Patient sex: M
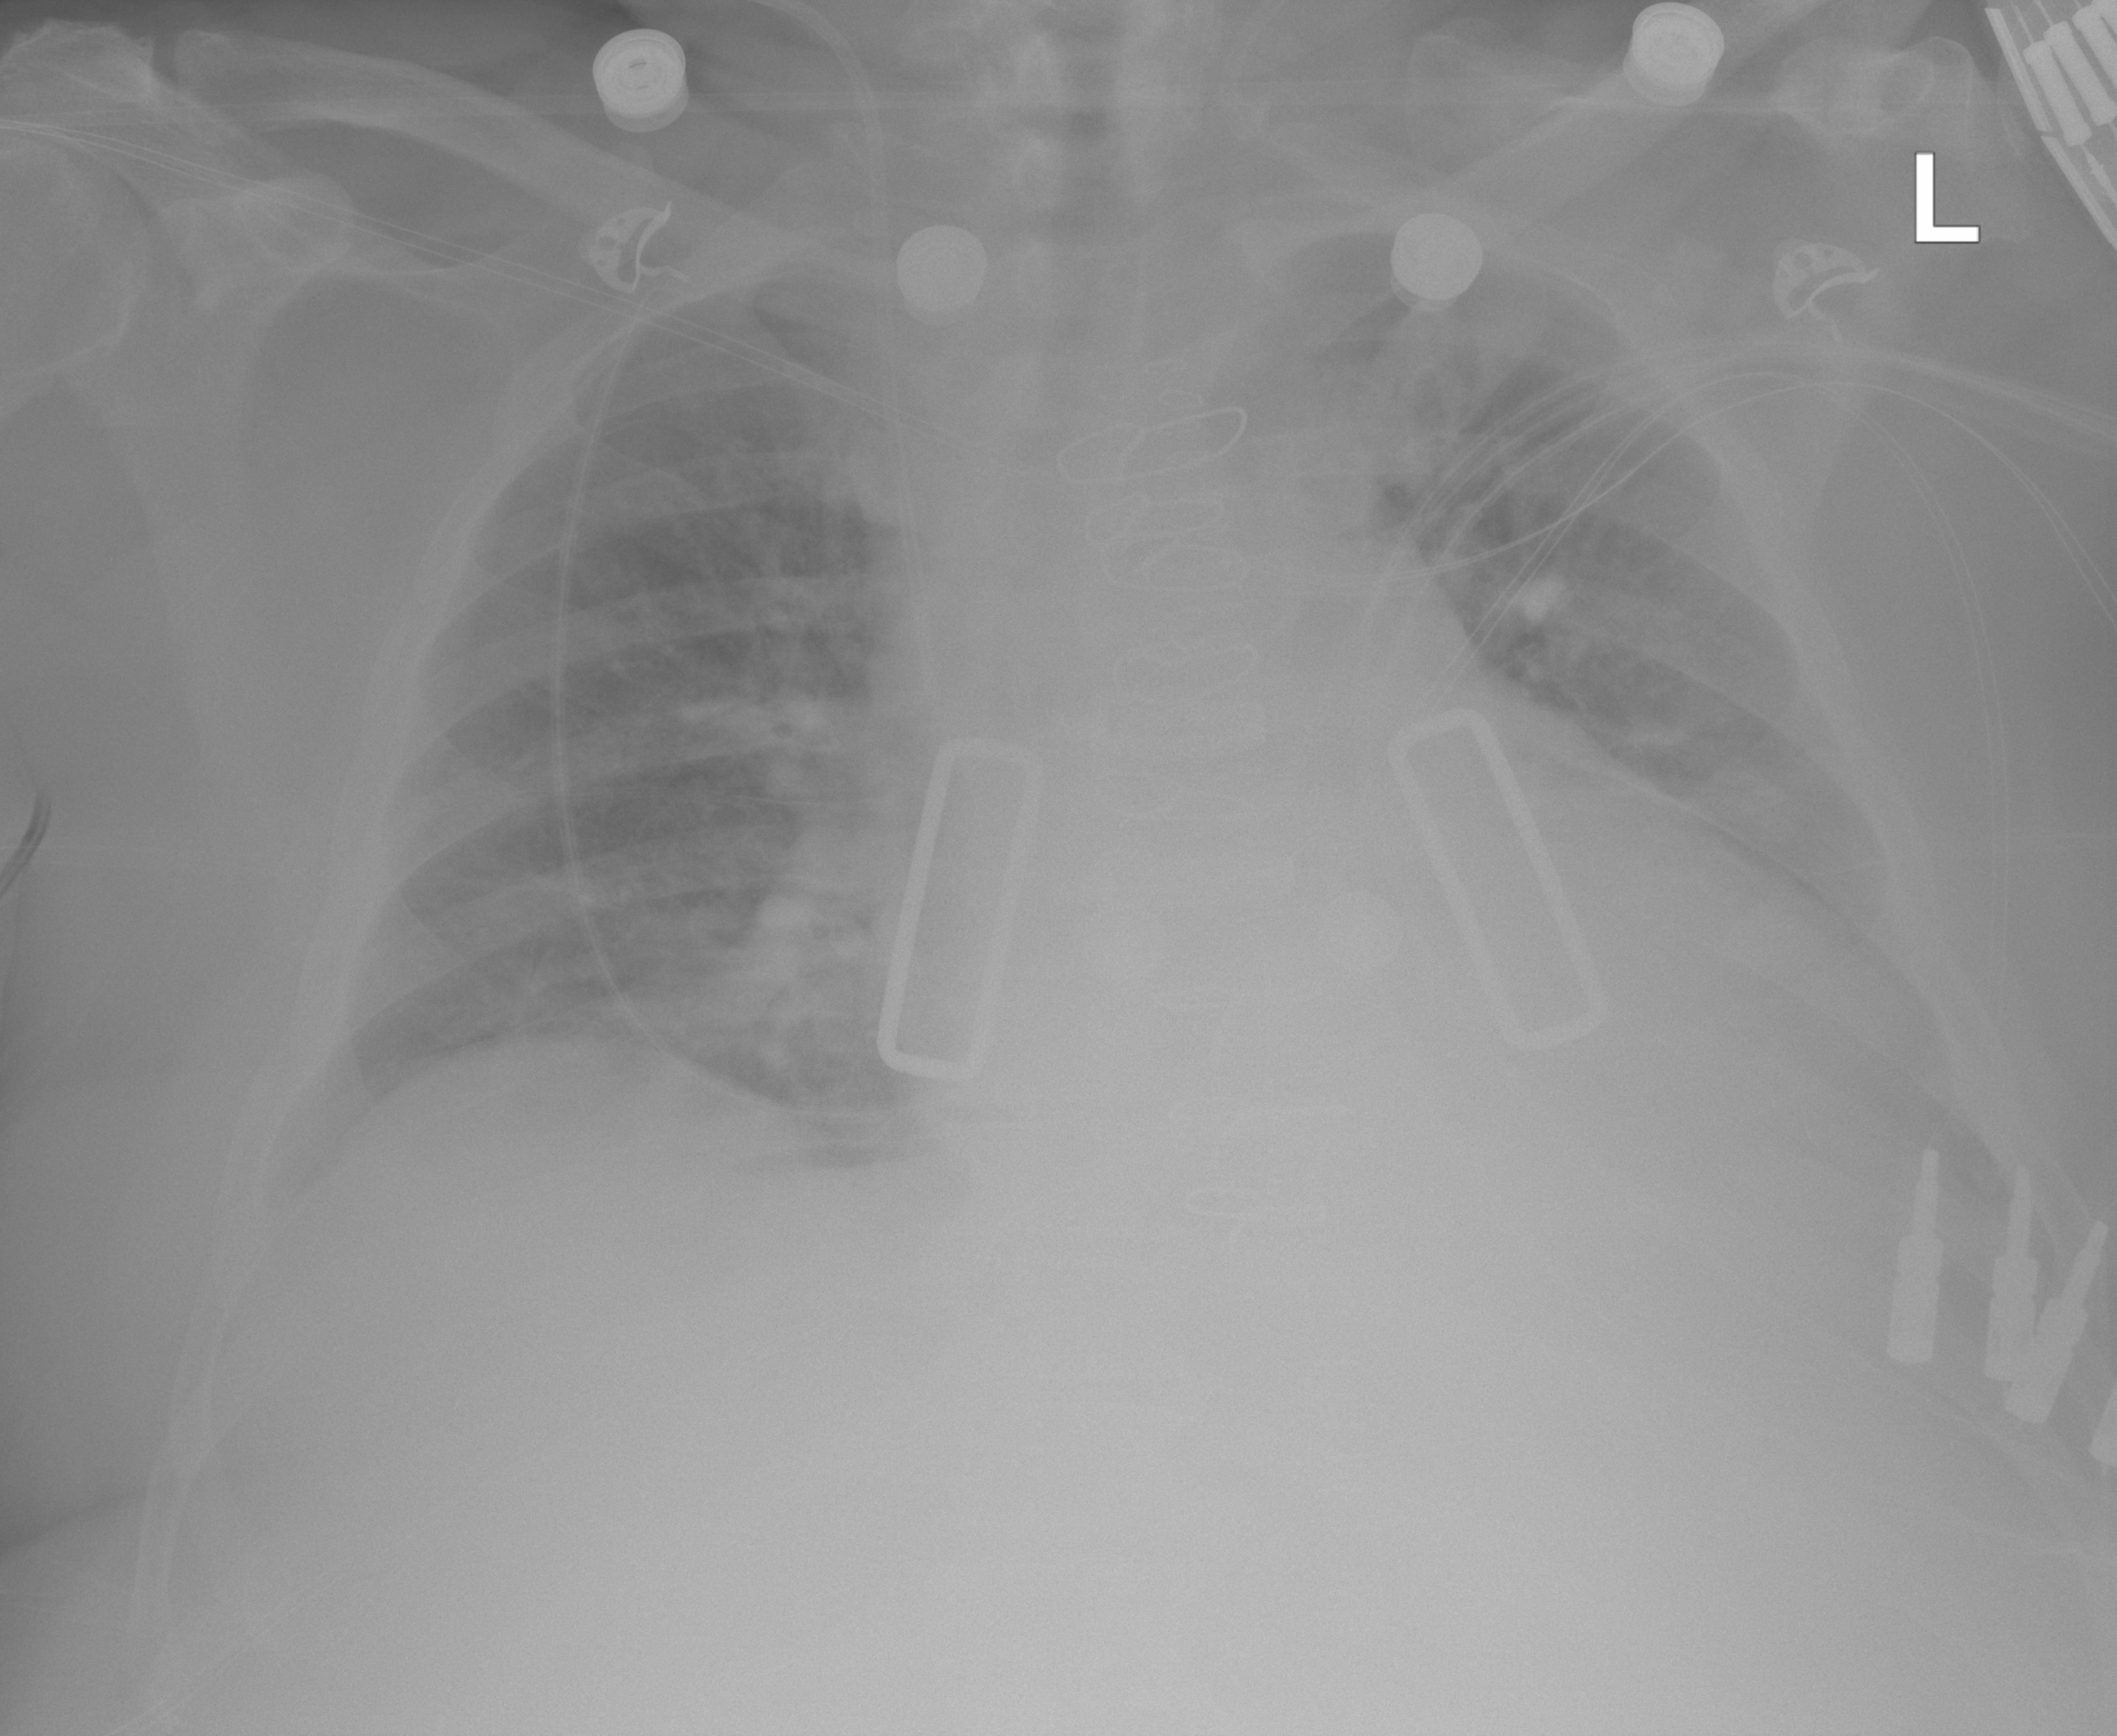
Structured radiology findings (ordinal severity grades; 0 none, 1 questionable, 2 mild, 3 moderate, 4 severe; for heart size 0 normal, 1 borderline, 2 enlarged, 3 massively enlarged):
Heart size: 2
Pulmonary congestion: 2
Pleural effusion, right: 2
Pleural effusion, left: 2
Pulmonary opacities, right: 0
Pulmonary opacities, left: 0
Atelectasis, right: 2
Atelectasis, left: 2